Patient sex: F
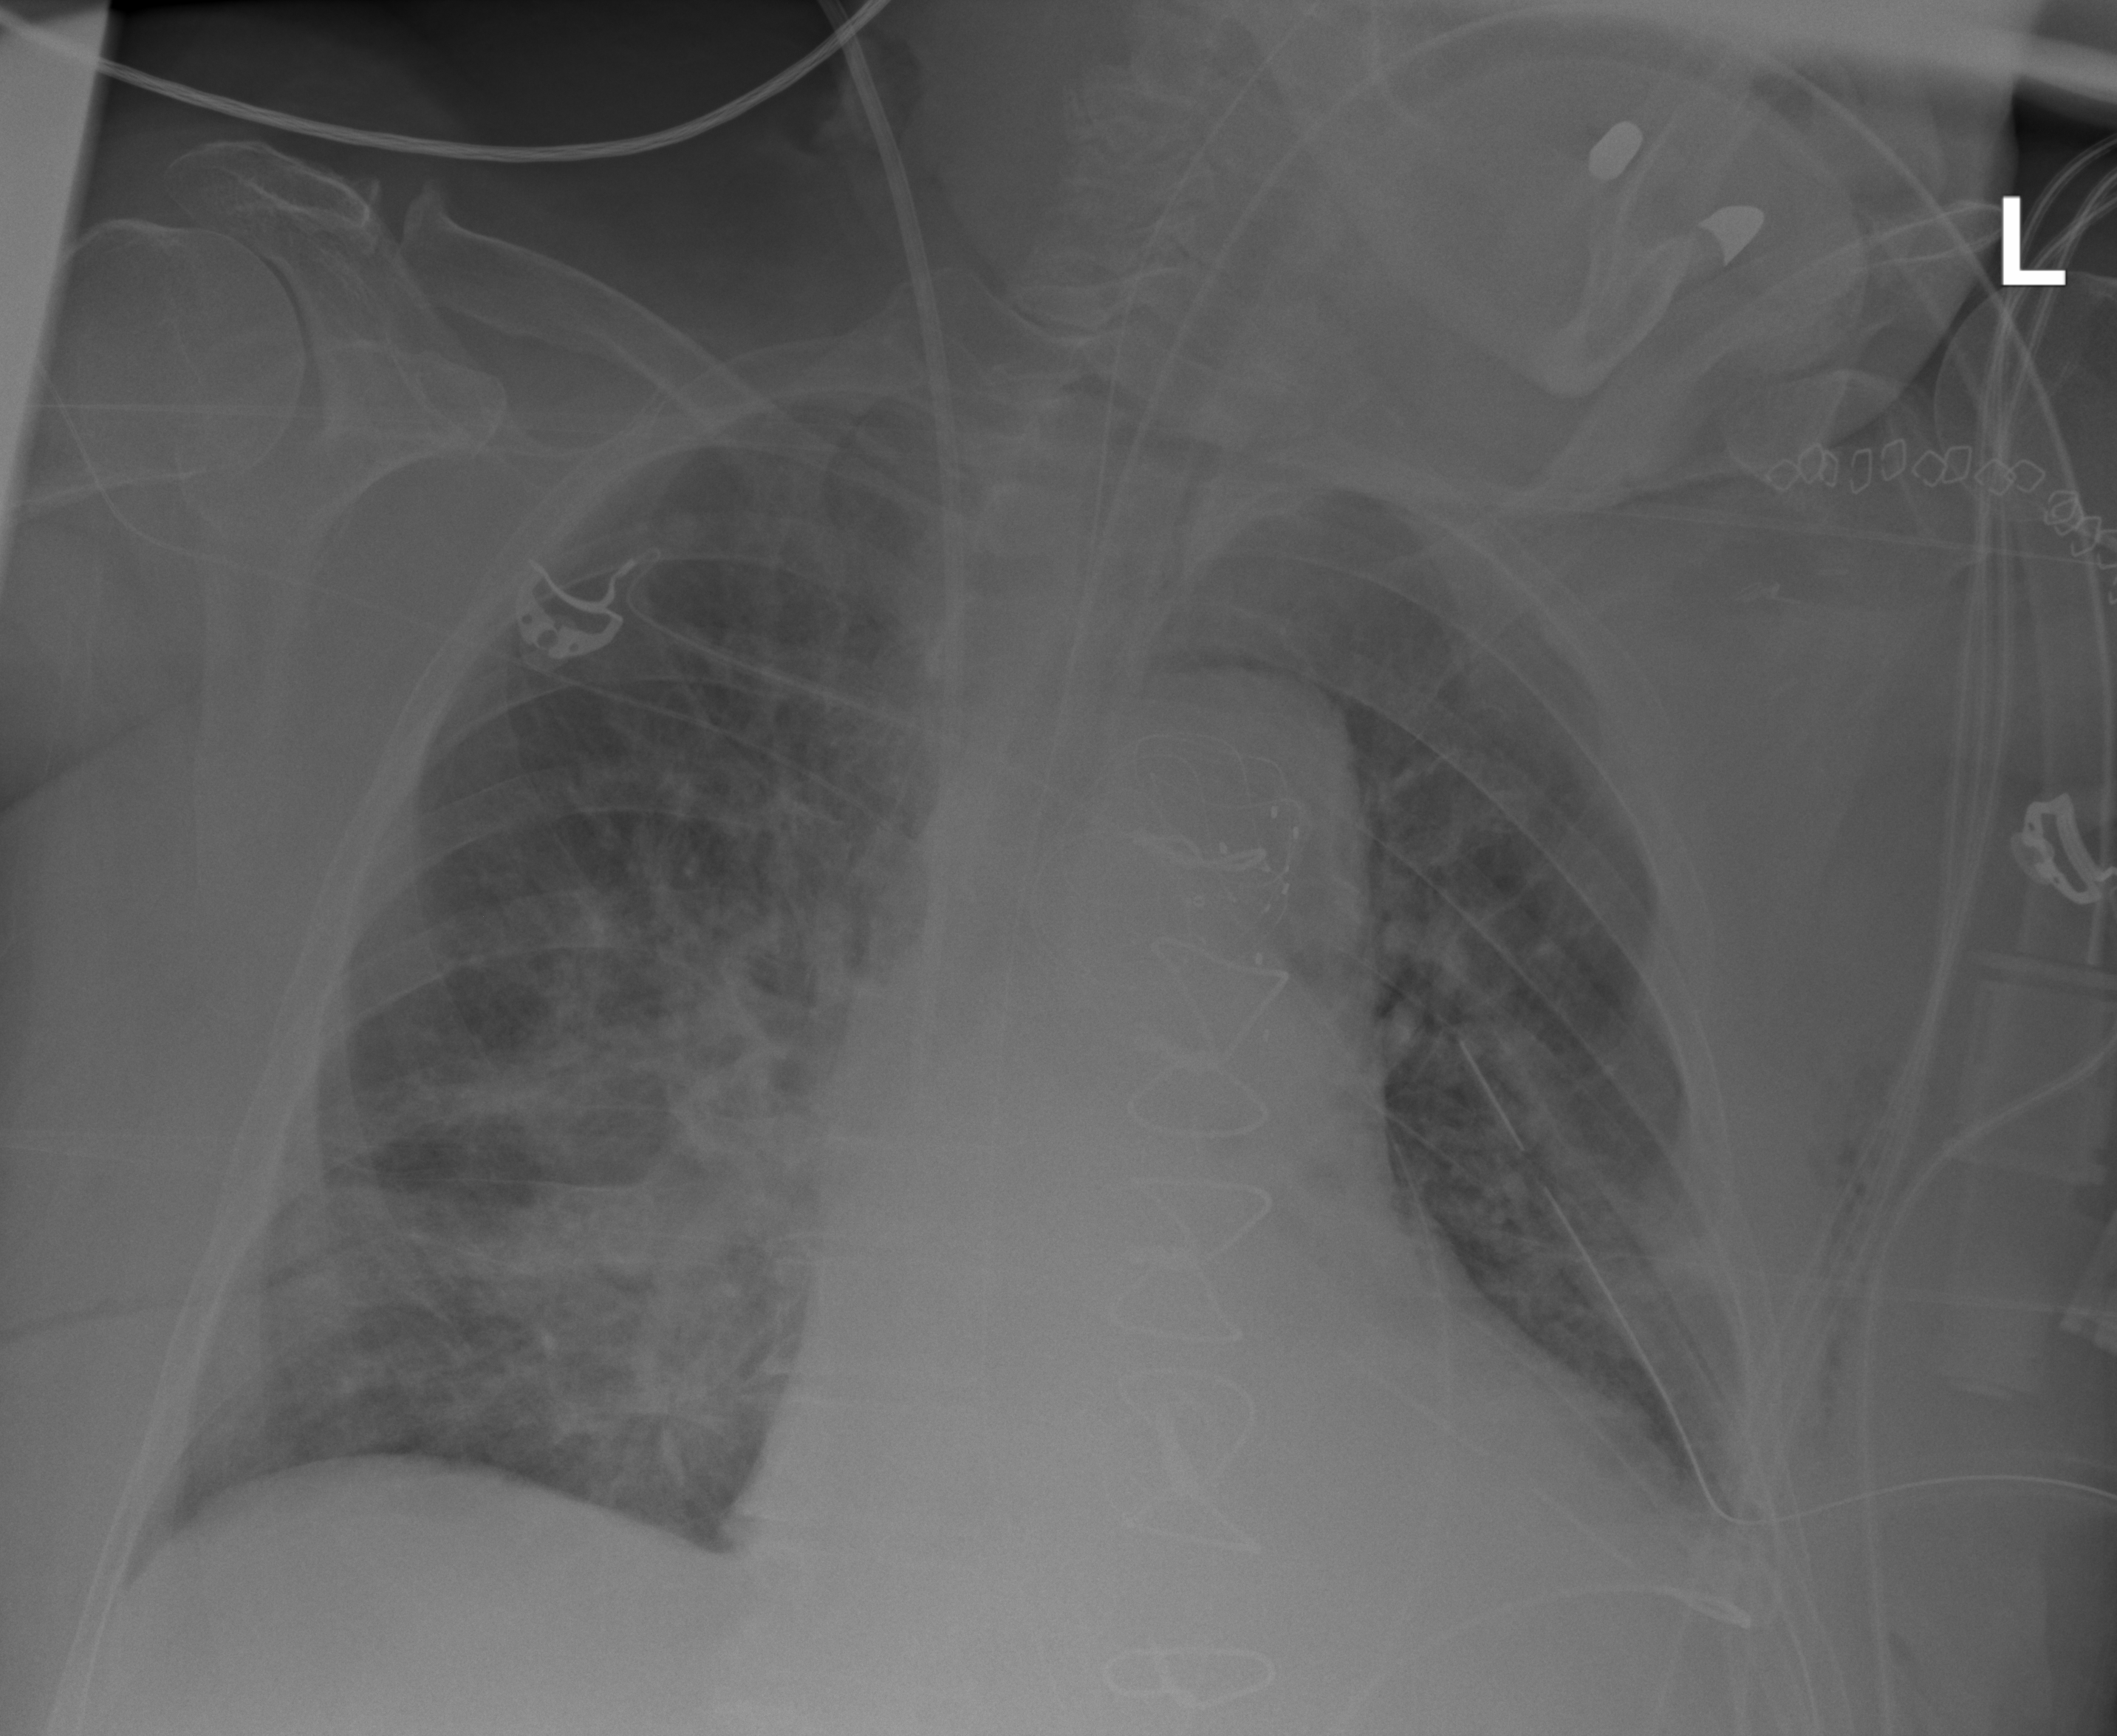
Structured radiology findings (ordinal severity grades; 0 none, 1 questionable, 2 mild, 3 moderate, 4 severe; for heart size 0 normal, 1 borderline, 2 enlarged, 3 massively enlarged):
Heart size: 2
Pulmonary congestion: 3
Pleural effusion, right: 1
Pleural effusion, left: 2
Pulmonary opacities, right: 2
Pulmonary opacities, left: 2
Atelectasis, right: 3
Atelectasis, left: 2